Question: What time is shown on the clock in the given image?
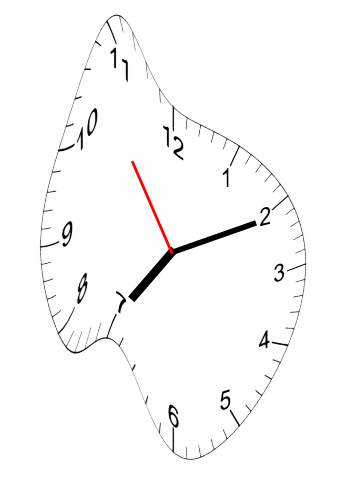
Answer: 07:10:54